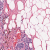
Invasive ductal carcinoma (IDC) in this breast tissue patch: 1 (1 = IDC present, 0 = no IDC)